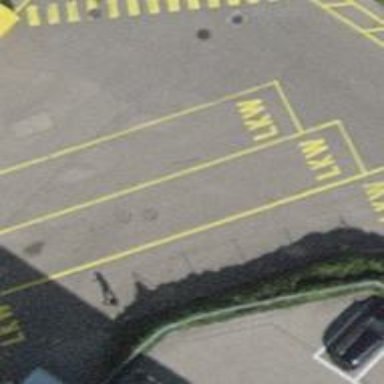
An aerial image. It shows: Parking space specifically designated for heavy goods vehicles.